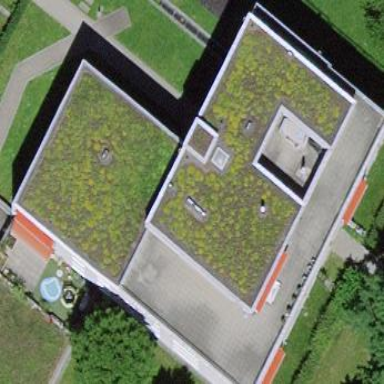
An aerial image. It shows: Building part with flat roof.